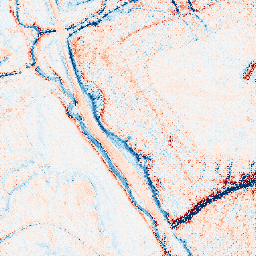
Category: edge_preserving
Decomposition family: anisotropic_diffusion
Decomposition parameters: iterations: 50
kappa: 100
gamma: 0.15
Upsampling method: regularized
Upsampling parameters: scale: 2
lambda_reg: 0.1
Upsampling scale: 2